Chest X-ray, PA view. Patient: 24 years old, sex M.
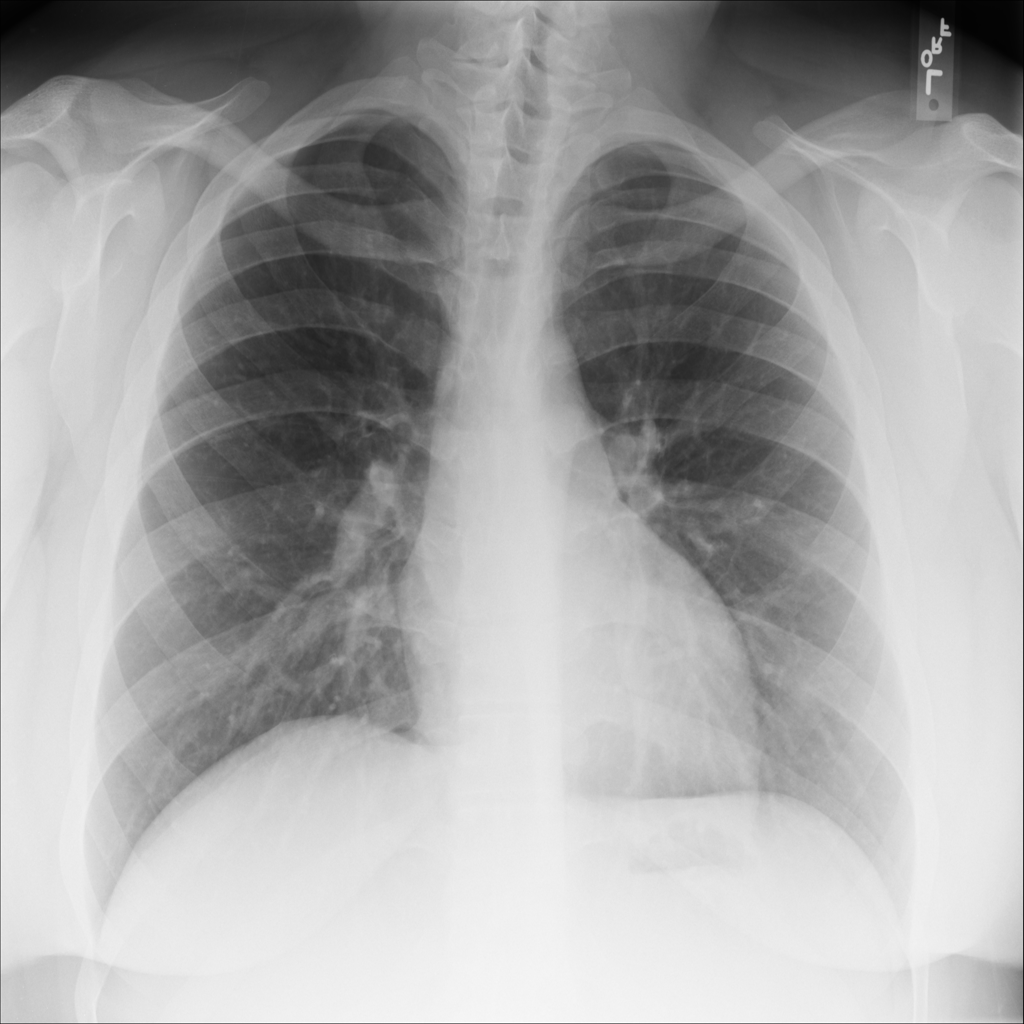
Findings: No Finding